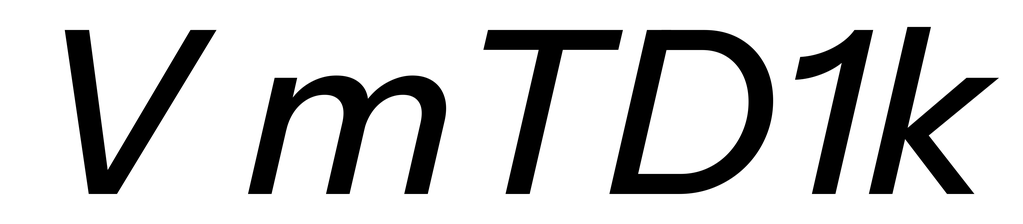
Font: InstrumentSans-Italic_Medium_Italic